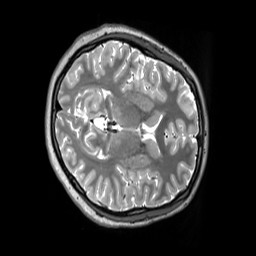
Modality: T2w
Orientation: axial
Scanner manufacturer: siemens
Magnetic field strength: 3 T
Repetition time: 3.2 s
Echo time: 0.406 s